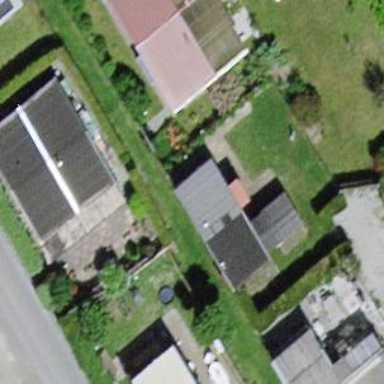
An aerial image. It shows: Simple and straightforward house.